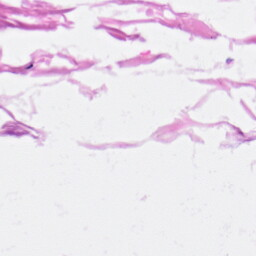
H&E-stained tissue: Heart